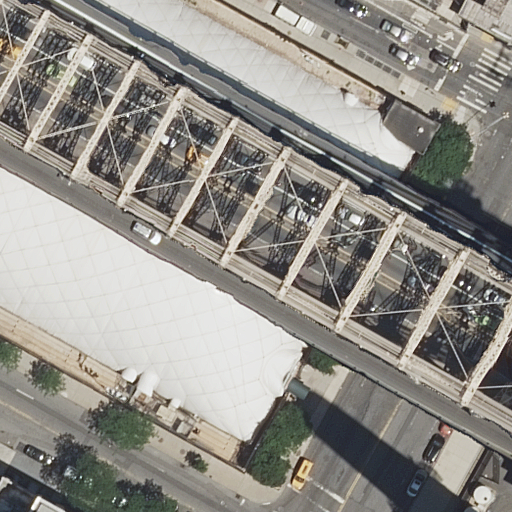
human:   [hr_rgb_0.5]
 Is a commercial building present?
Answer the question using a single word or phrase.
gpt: no

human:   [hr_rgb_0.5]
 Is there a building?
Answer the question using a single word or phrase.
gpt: yes

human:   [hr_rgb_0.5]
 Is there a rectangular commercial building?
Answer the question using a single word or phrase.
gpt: no

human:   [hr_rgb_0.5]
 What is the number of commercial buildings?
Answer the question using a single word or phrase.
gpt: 0

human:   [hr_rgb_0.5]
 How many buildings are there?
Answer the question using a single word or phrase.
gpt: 3

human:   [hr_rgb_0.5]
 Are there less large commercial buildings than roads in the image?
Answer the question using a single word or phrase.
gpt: yes

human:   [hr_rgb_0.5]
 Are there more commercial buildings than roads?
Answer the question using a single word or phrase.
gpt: no

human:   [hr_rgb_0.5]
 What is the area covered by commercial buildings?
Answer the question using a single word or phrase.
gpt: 0m2

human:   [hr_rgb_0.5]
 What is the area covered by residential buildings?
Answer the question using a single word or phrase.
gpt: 1444m2

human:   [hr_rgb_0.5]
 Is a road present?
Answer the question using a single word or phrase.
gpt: yes

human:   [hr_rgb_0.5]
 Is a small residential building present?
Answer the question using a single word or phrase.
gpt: yes

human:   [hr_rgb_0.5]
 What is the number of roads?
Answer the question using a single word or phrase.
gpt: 19

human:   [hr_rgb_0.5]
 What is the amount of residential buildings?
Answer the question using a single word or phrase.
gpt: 3

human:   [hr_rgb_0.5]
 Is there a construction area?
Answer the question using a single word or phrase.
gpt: no

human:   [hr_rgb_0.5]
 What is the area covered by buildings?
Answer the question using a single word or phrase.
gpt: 1444m2

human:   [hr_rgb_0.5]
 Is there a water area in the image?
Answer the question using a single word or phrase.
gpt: no

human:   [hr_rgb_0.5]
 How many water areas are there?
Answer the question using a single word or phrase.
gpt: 0

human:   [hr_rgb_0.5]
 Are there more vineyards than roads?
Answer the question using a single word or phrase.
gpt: no

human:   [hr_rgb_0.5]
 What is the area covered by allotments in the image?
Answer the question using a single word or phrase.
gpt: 0m2

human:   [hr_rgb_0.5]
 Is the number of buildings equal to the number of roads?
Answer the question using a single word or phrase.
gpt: no

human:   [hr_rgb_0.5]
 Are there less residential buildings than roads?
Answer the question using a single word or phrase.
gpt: yes

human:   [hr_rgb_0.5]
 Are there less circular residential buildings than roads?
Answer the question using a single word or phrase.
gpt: yes

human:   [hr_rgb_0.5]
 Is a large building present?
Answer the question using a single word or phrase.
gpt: yes

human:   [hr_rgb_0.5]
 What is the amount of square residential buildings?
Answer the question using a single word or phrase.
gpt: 0

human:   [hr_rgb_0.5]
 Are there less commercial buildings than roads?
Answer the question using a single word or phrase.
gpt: yes

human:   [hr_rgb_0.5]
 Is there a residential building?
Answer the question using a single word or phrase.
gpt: yes

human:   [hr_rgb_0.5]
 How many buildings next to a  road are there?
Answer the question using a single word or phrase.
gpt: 3

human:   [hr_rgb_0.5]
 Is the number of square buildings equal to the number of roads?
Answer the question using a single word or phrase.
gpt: no

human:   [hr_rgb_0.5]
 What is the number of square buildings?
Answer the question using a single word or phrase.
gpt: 0

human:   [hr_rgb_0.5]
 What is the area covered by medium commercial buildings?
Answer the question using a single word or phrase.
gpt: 0m2

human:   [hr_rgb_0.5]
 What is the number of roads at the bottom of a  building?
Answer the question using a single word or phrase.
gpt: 19

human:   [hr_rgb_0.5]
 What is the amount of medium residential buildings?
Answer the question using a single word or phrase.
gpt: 0

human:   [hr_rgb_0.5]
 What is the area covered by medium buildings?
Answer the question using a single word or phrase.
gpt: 0m2

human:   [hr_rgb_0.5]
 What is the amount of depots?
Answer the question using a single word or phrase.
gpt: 0

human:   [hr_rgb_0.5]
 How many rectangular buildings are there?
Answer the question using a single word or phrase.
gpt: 3

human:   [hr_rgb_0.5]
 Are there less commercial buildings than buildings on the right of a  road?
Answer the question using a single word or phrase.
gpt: yes

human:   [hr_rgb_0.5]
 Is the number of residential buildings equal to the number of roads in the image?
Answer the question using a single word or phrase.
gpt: no

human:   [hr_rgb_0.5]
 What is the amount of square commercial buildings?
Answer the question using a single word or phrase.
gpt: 0

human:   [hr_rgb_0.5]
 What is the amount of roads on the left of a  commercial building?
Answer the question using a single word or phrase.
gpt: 0

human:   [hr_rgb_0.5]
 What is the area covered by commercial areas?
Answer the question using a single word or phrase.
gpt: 0m2

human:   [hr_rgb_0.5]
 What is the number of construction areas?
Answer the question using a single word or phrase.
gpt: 0

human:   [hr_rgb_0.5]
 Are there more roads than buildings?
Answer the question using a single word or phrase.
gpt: yes

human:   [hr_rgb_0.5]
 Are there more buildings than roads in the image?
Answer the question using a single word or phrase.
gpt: no

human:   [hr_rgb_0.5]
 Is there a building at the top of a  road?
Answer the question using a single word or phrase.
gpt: yes

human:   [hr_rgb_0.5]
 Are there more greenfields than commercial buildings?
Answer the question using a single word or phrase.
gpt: no

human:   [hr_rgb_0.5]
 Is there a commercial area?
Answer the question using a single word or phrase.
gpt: no

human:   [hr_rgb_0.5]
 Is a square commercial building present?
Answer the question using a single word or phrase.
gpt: no

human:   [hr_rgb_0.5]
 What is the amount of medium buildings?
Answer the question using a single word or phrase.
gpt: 0

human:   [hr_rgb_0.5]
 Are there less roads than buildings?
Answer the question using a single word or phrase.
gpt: no

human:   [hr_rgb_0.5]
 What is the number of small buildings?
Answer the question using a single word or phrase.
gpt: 2

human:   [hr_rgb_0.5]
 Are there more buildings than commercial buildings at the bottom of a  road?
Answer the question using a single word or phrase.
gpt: yes

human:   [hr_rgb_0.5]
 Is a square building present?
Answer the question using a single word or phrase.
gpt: no

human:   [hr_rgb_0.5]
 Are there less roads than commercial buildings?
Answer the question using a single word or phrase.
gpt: no

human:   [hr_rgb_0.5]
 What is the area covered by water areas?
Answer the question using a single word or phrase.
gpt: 0m2

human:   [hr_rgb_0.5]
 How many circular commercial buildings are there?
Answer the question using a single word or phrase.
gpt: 0

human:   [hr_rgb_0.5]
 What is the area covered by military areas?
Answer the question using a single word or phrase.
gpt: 0m2

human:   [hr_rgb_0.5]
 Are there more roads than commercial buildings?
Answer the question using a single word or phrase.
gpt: yes

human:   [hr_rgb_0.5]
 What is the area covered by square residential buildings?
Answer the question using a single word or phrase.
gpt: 0m2

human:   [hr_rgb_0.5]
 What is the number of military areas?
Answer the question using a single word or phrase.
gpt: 0

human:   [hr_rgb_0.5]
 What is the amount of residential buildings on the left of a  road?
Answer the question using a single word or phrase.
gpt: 2

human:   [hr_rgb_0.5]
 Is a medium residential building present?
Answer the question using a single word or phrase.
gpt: no

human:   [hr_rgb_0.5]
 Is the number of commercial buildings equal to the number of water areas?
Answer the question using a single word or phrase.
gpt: yes

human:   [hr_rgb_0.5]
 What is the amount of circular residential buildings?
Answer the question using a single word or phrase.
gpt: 0

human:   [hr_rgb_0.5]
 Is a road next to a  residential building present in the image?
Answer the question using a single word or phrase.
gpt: yes